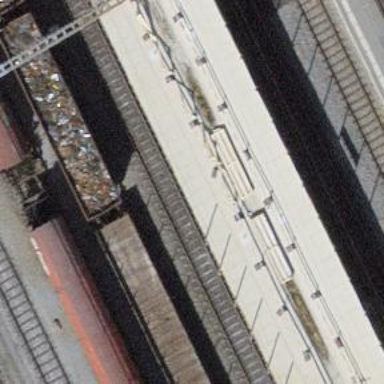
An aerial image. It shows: Pile of trash/waste.